Question: I am trying to create a chart with plolty.js that displays a time series with different values. I have already added rangeselectors to change the time period of the displayed values. I also want to add a dropdown menu to change the range of xaxis (actually the beginDate). I tried to change xaxis.range with the relayout method. But somehow it always shows the year 2000 when I click on a
It would be great if you could help me!

'''
buttonsDates=[];
first = beginDate.getFullYear();
end = endDate.getFullYear();
for(i = first; i <= end; i++) buttonsDates.push({
label: i, method: 'relayout',args: [
{
'xaxis.range': '[new Date(i,1),new Date(i,12)]',
'xaxis.rangeslider': '[type:date, range:[new Date(i,1),new Date(i,12)]]'
}]
});
var myPlot = node.children[0],
trace1 = {
x: values.map(a => a.xvalue), y: values.map(a => a.yvalue),
type: 'scatter',
name: 'Messwert des Patienten',
locale: 'de_DE',
hovertemplate: '<b>Wert: </b> %{y}' +
'<br><b>Datum: </b> %{x}<br>'
},
data = [
trace1
],
layout = {
title: 'Verlaufswert: ' + vitSigTitle,
hovermode: "closest",
showlegend: true,
xaxis: {
autorange: true,
range: [beginDate, endDate],
rangeselector: {
buttons: [
{
count: 1,
label: 'Tag',
step: 'day',
stepmode: 'backward'
},
{
count: 1,
label: 'Woche',
step: 'week',
stepmode: 'backward'
},
{
count: 1,
label: 'Monat',
step: 'month',
stepmode: 'backward'
},
{
count: 6,
label: '6 Monate',
step: 'month',
stepmode: 'backward'
},
{
count: 1,
label: 'Jahr',
step: 'year',
stepmode: 'backward'
},
{
count: 1,
label: 'Dieses Jahr',
step: 'year',
stepmode: 'todate'
},
{
label: 'Gesamt',
step: 'all'
}
]
},
rangeslider: { range: [beginDate, endDate] },
type: 'date'
},
yaxis: {
title: vitSigUnit,
autorange: false,
range: [minValue - 10, maxValue + 10],
type: 'linear',
locale: 'de_DE'
}, updatemenus: [{
buttons:
buttonsDates
}]
};
Plotly.newPlot(node.children[0], data, layout, { locale: 'de-DE' });
console.log(Plotly.BUILD);
'''
<URL>
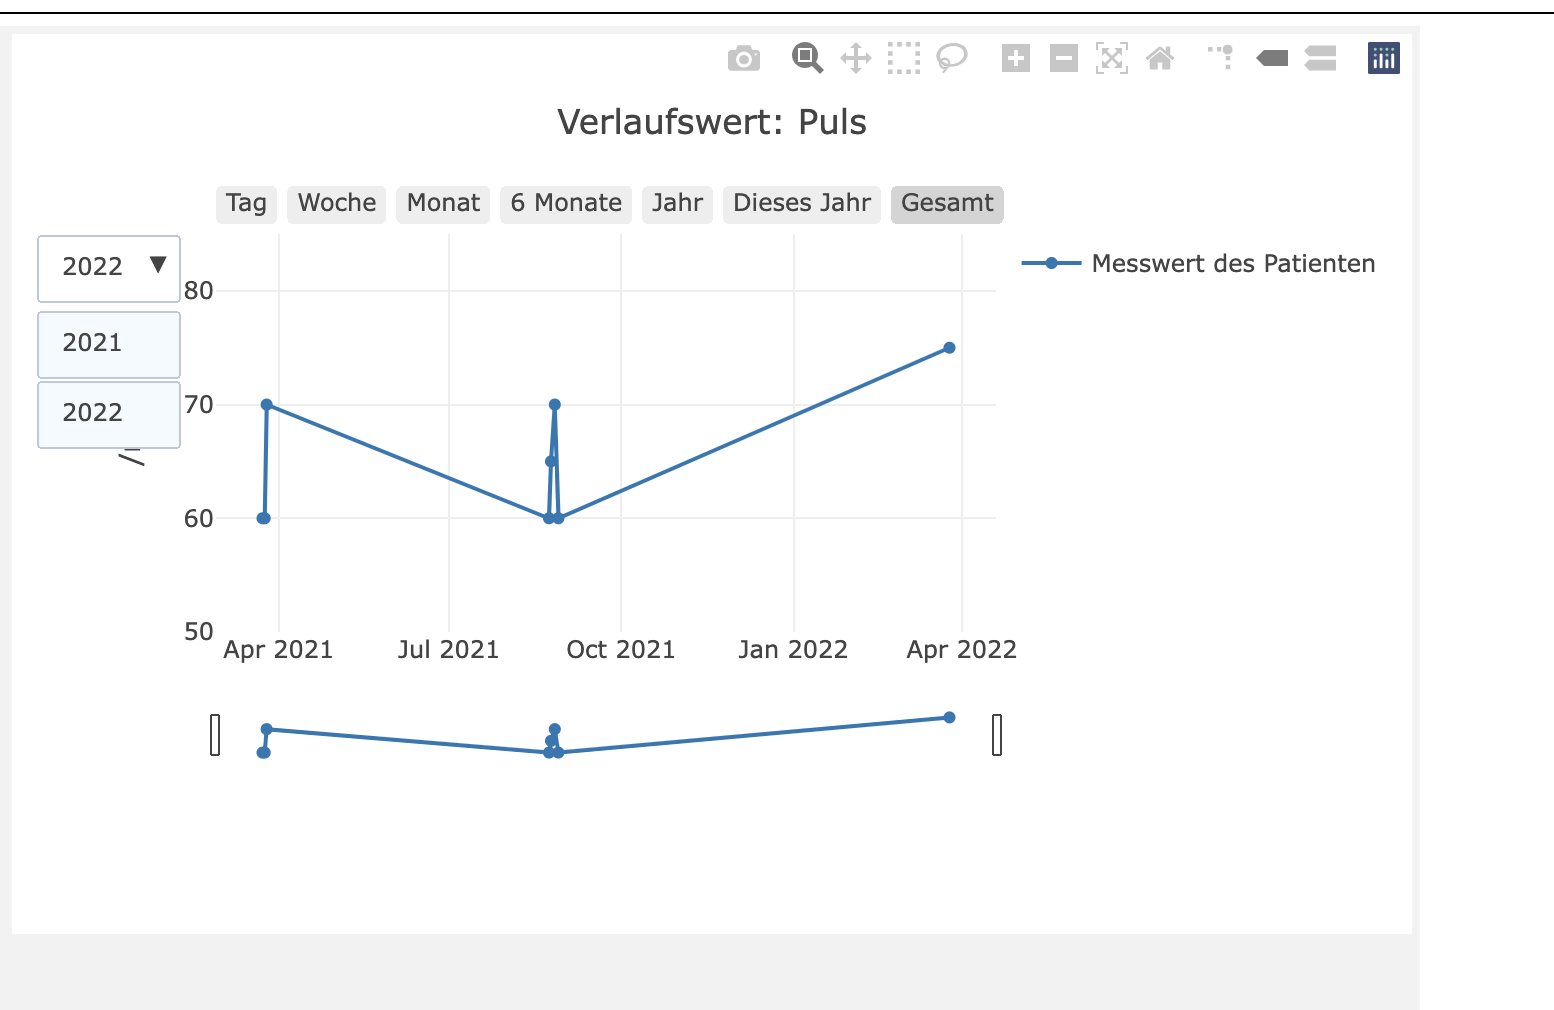
Answer: I managed it like that:
'''
var beginDate = new Date (Math.min.apply(Math, values.map(function (o) { return o.xvalue; })));
var endDate = new Date (Math.max.apply(Math, values.map(function (o) { return o.xvalue; })));
var minValue = Math.min.apply(Math, values.map(function (o) { return o.yvalue; }));
var maxValue = Math.max.apply(Math, values.map(function (o) { return o.yvalue; }));
const sortedValues = values.sort((a, b) => a.xvalue - b.xvalue);
buttonsDates=[];
first = beginDate.getFullYear();
end = endDate.getFullYear();
buttonsDates.push({
label: 'Alle Jahre', method: 'relayout',args: [
{
'xaxis.range': [beginDate,endDate]
}
]
});
for(i = first; i <= end; i++) buttonsDates.push({
label: i, method: 'relayout',args: [
{
'xaxis.range': [new Date(i,0),new Date(i,12)]
}]
});
'''